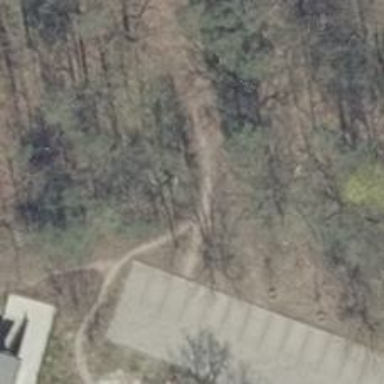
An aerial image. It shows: Dirt path.